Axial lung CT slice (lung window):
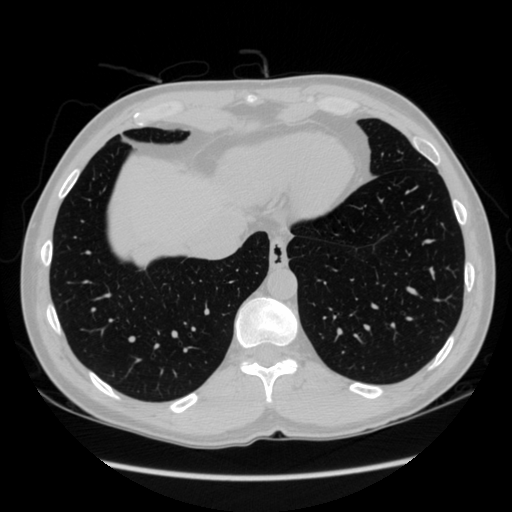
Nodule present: no